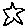
Label: star